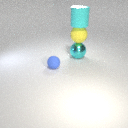
large cyan metal sphere behind small blue rubber sphere